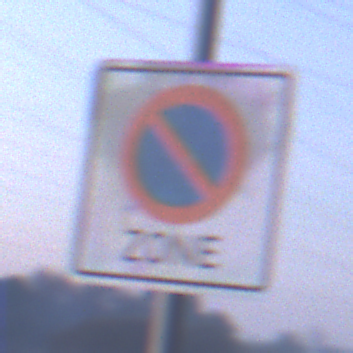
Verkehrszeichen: BeginnEingeschraenktesHalteverbotZone
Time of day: SunriseSunset
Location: Outdoor (Nature)
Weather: Clear
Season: NotSpecified
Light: Natural